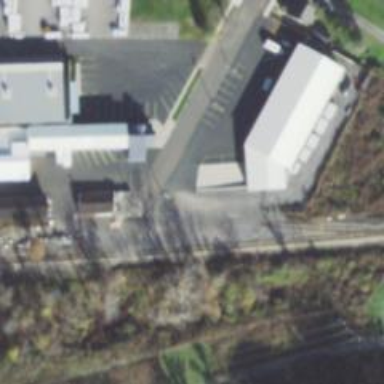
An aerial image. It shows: Railway siding for service.